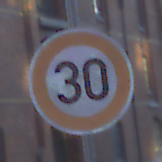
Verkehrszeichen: Geschwindigkeit30
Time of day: SunriseSunset
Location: Outdoor (Urban)
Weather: Clear
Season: NotSpecified
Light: Natural